Aerial crown-view tile of a tropical tree (Barro Colorado Island, Panama), acquired 20250124:
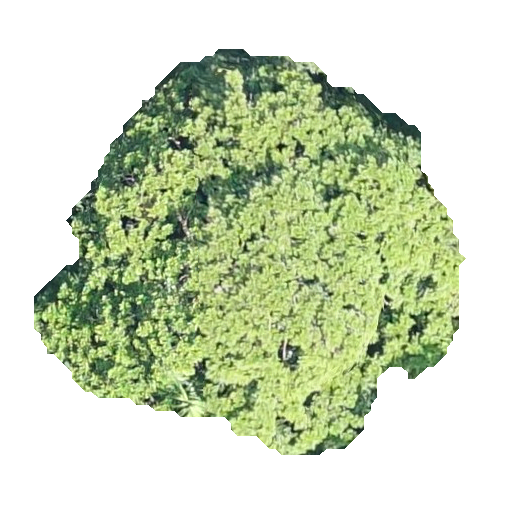
Species: Simarouba amara
GBIF accepted scientific name: Simarouba amara
Crown area: 178.785 m²